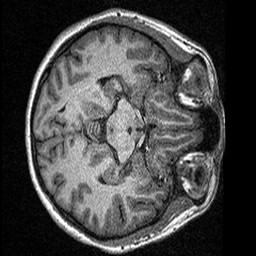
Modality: T1w
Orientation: axial
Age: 27
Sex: female
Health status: healthy
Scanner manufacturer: siemens
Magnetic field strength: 3 T
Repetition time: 2.3 s
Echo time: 0.00298 s